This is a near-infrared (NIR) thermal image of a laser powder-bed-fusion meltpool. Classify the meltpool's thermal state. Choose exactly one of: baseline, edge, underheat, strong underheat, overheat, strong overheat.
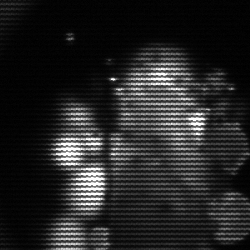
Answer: strong underheat